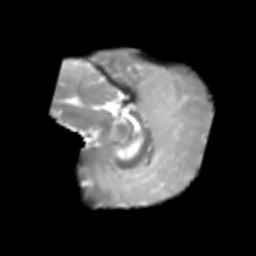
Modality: T2w
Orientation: sagittal
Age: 6
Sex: male
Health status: healthy